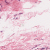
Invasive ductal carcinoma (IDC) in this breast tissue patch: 0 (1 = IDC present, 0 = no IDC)